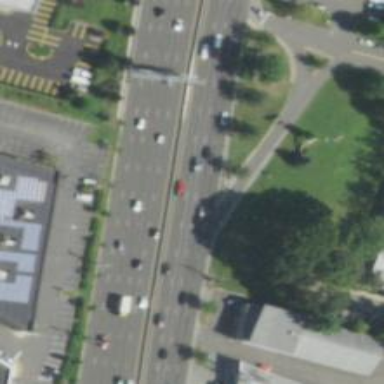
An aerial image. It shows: Trunk link highway.